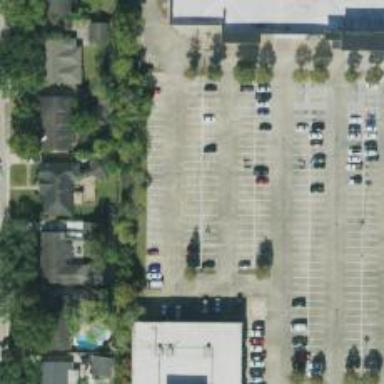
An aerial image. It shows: Parking space.